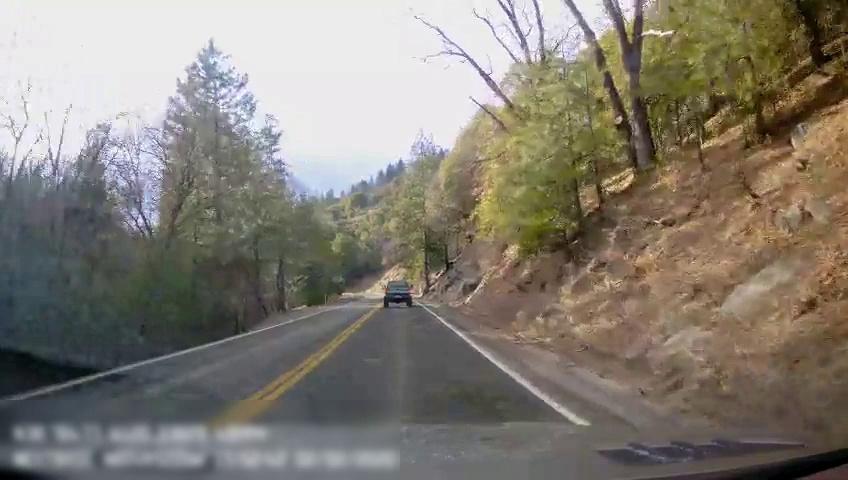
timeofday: Day
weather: Sunny
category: Drivable Space
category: Vehicles | Truck
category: Lanes | Current Lane
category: Lanes | Opposite Lane
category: Lanes | Opposite Lane
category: Lanes | Opposite Lane